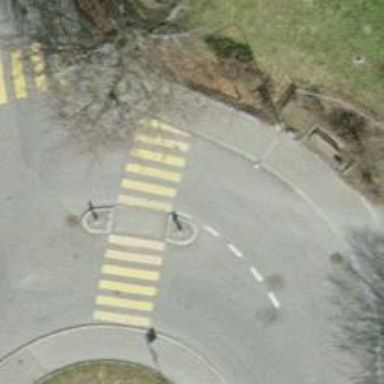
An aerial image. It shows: Zebra crossing with road island.